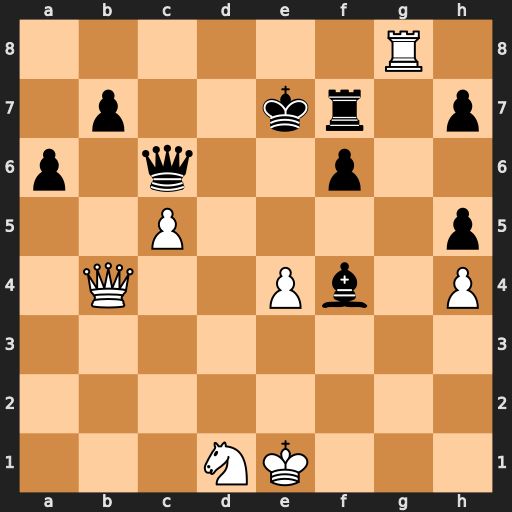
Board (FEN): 6R1/1p2kr1p/p1q2p2/2P4p/1Q2Pb1P/8/8/3NK3
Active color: w
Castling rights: -
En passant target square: -
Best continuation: Nc3 Bc7 Nd5+